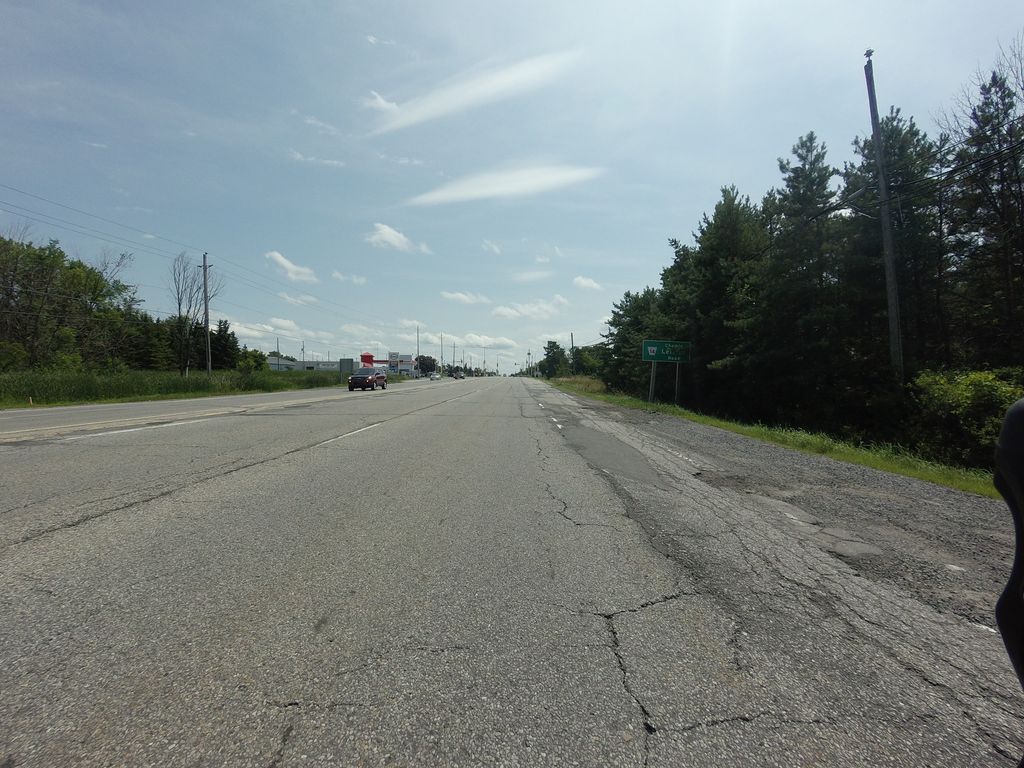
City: ottawa-gatineau